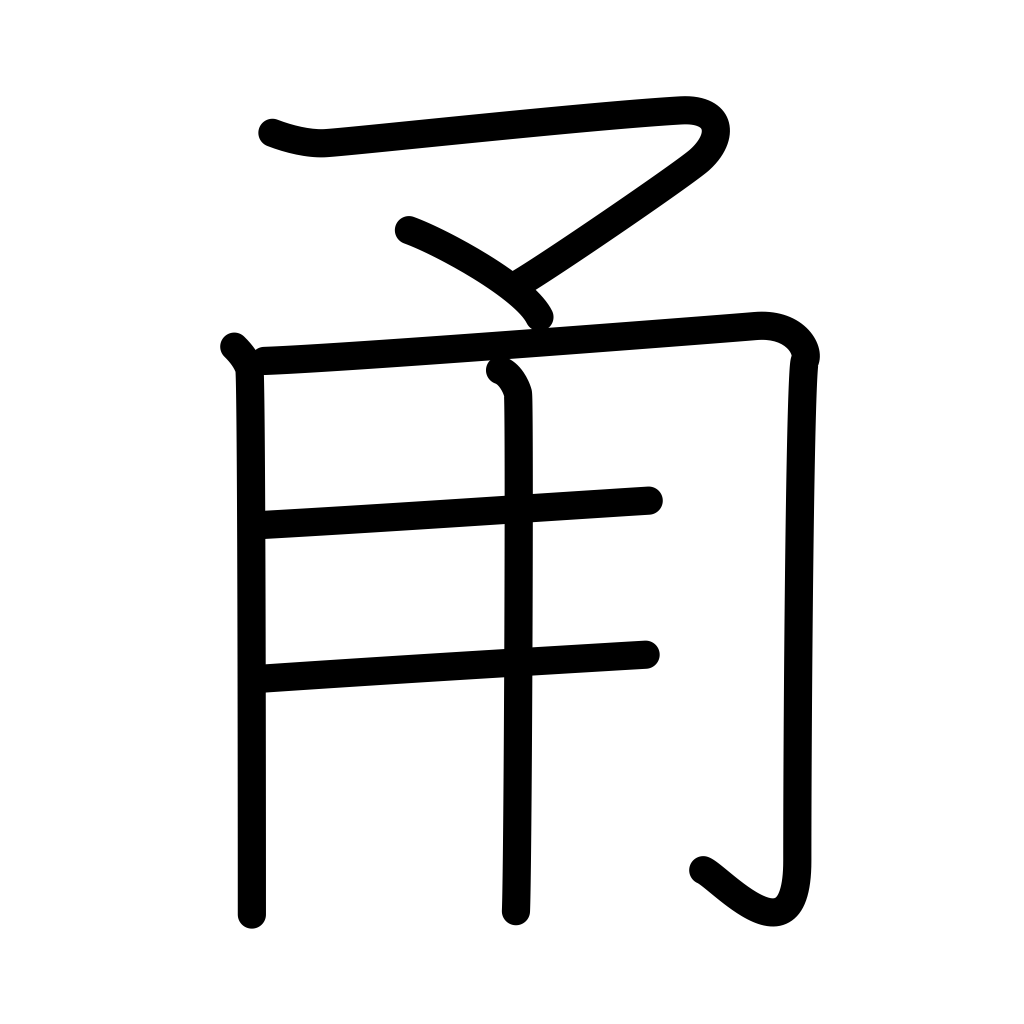
Meaning: road with walls on both sides